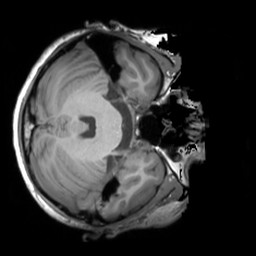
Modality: T1w
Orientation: axial
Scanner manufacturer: siemens
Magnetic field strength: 3 T
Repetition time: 1.9 s
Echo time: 0.00267 s